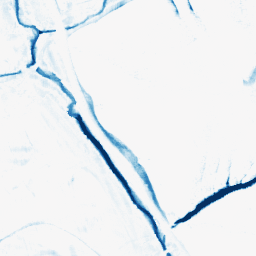
Category: morphological
Decomposition family: morphological_rect
Decomposition parameters: operation: closing
width: 10
height: 10
Upsampling method: quartic
Upsampling parameters: scale: 4
Upsampling scale: 4